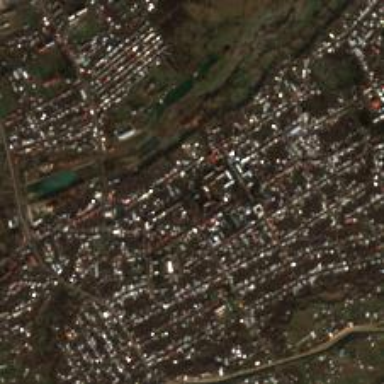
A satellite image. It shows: Town.